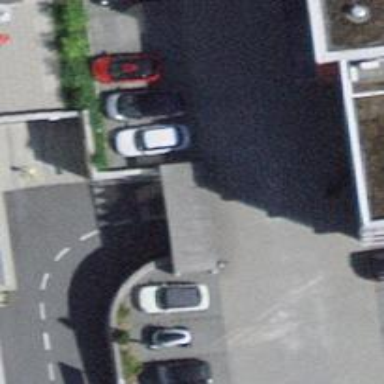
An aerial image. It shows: Bicycle parking facility.